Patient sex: F
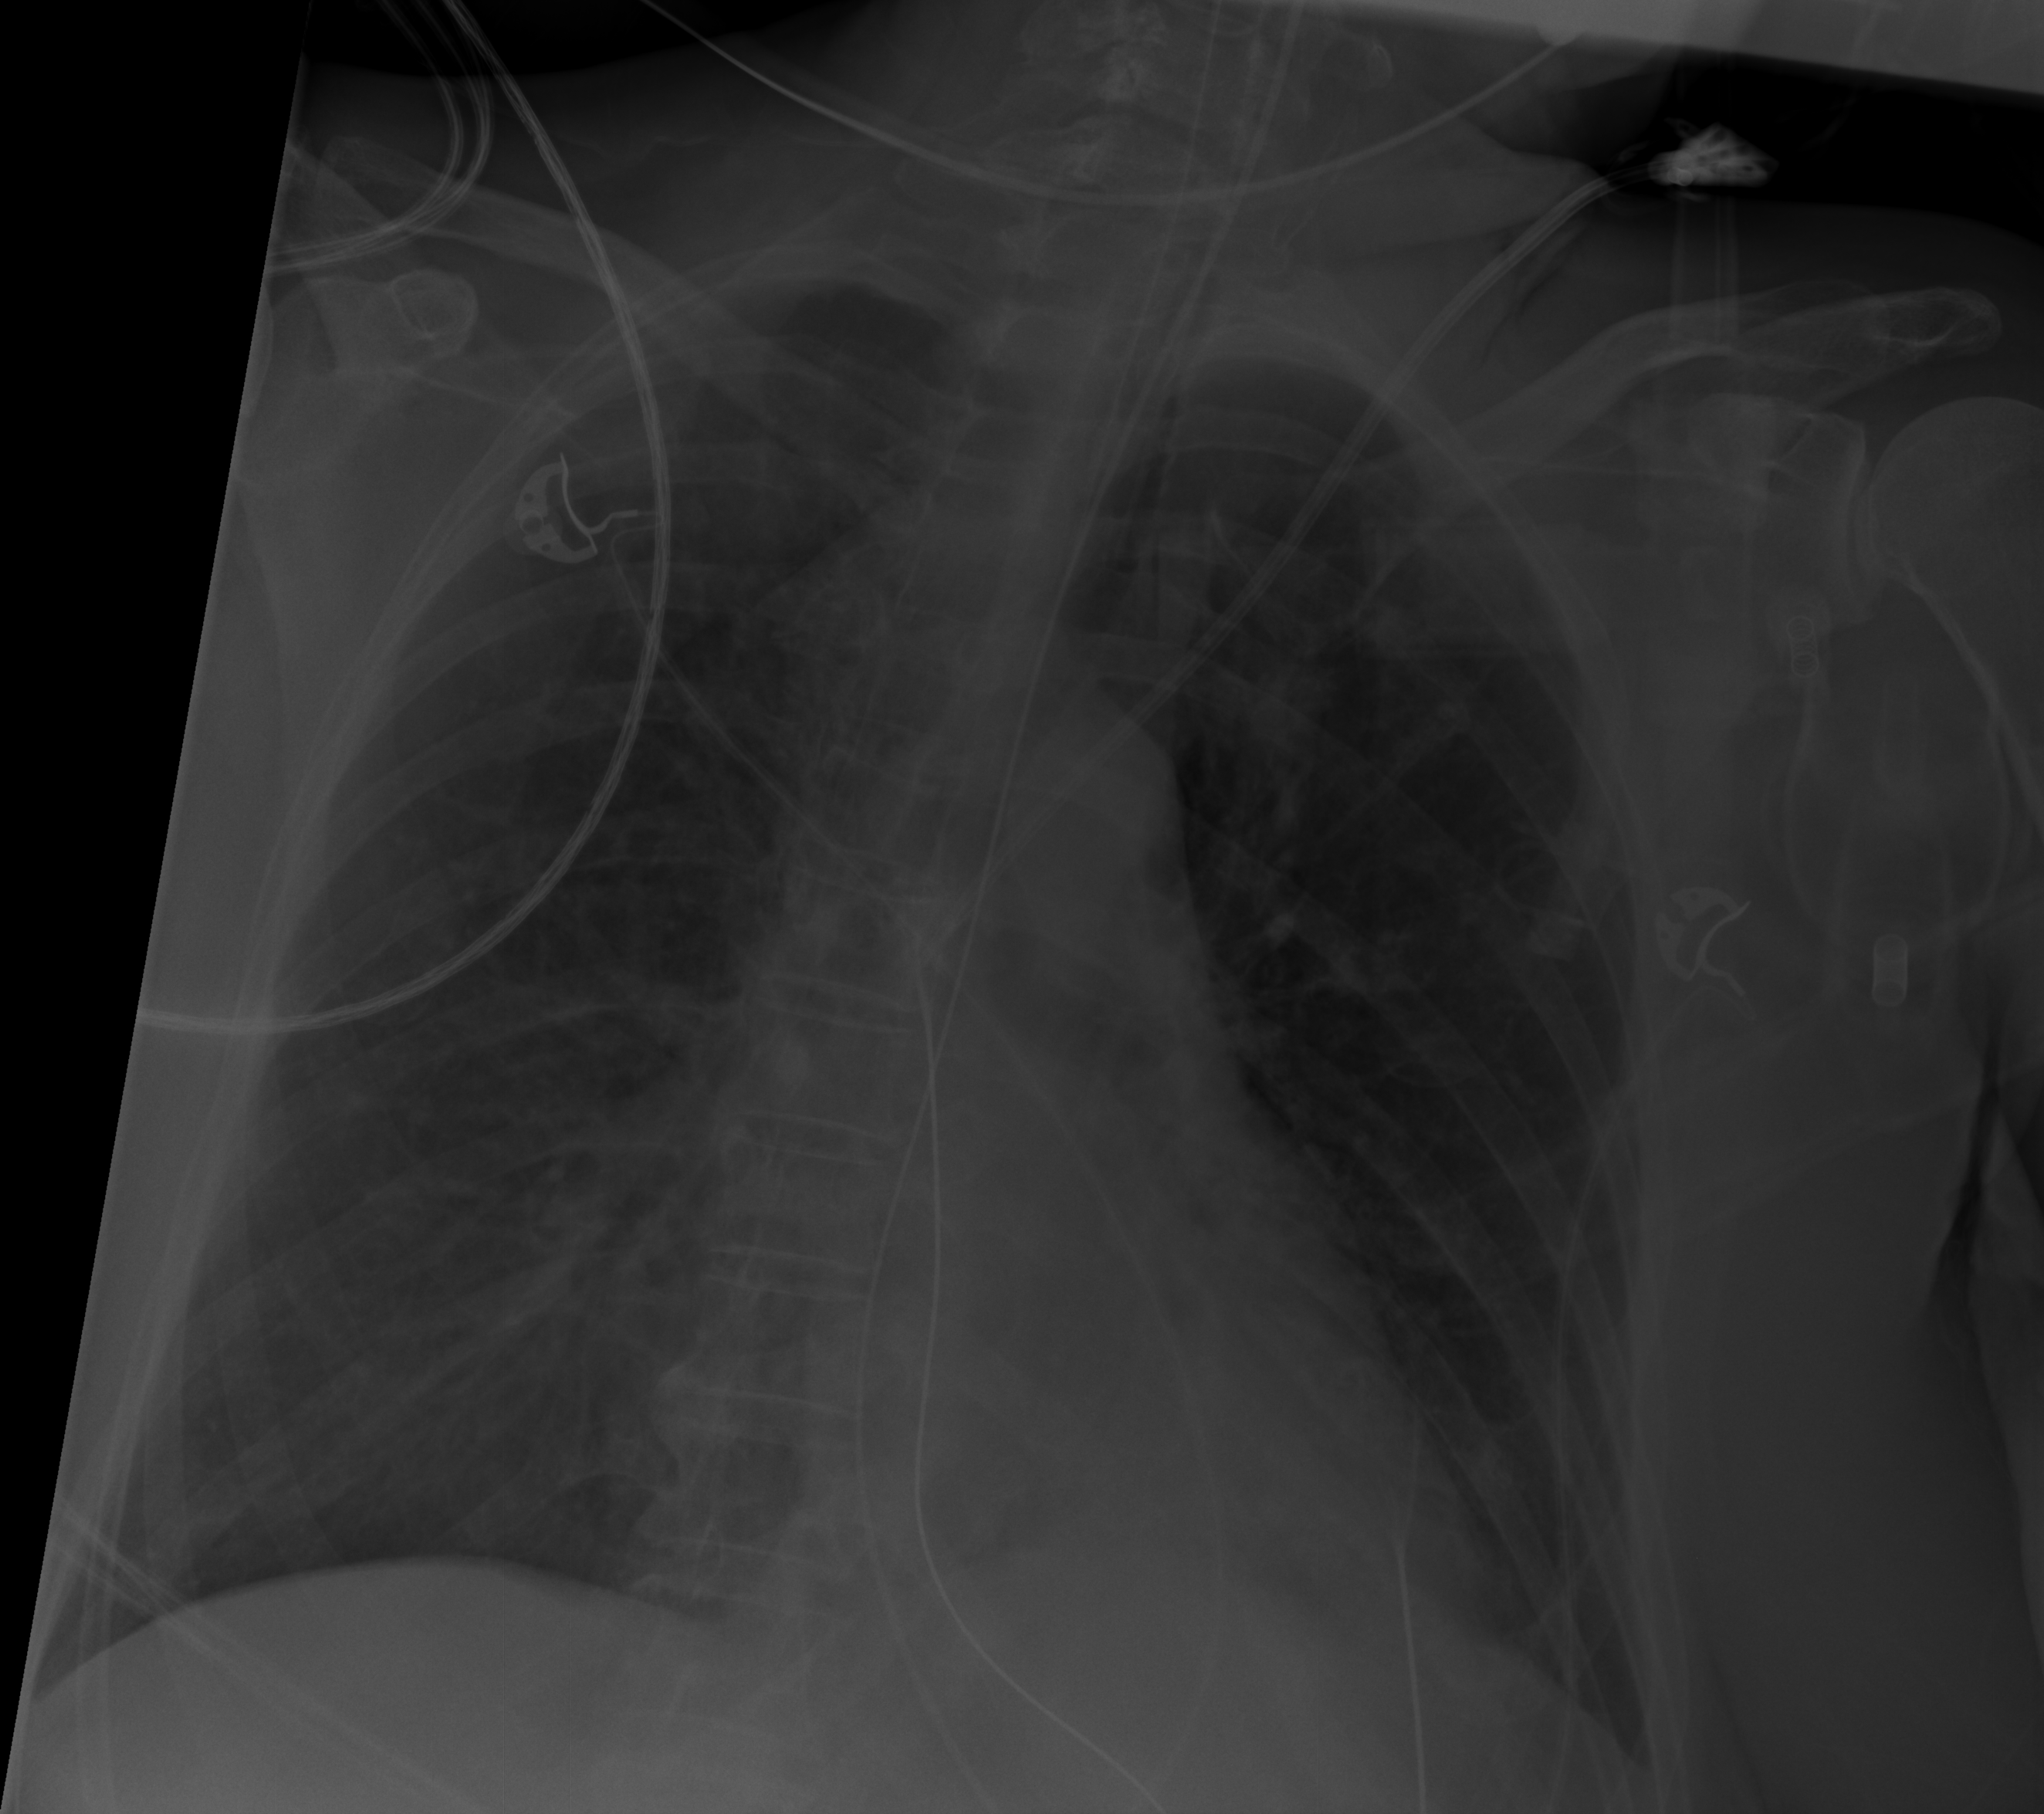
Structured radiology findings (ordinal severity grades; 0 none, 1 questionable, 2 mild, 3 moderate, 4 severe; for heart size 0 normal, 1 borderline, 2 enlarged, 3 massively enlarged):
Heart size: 0
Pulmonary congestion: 0
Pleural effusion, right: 0
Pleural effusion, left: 0
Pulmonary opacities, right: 2
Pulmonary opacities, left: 0
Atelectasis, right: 0
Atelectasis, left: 0